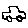
Label: car